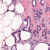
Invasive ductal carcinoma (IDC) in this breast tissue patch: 1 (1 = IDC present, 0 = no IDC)